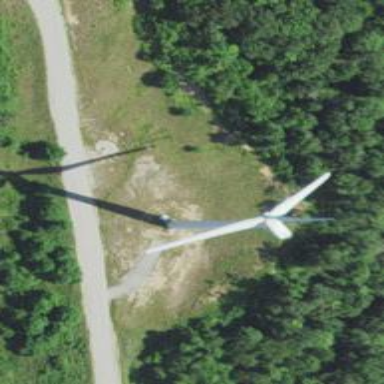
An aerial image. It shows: Wind generator powered by wind. The generator type is horizontal axis and it uses wind turbines.